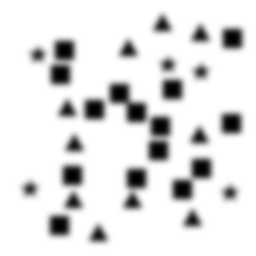
Squares: 15
Triangles: 10
Stars: 5
Total shapes: 30